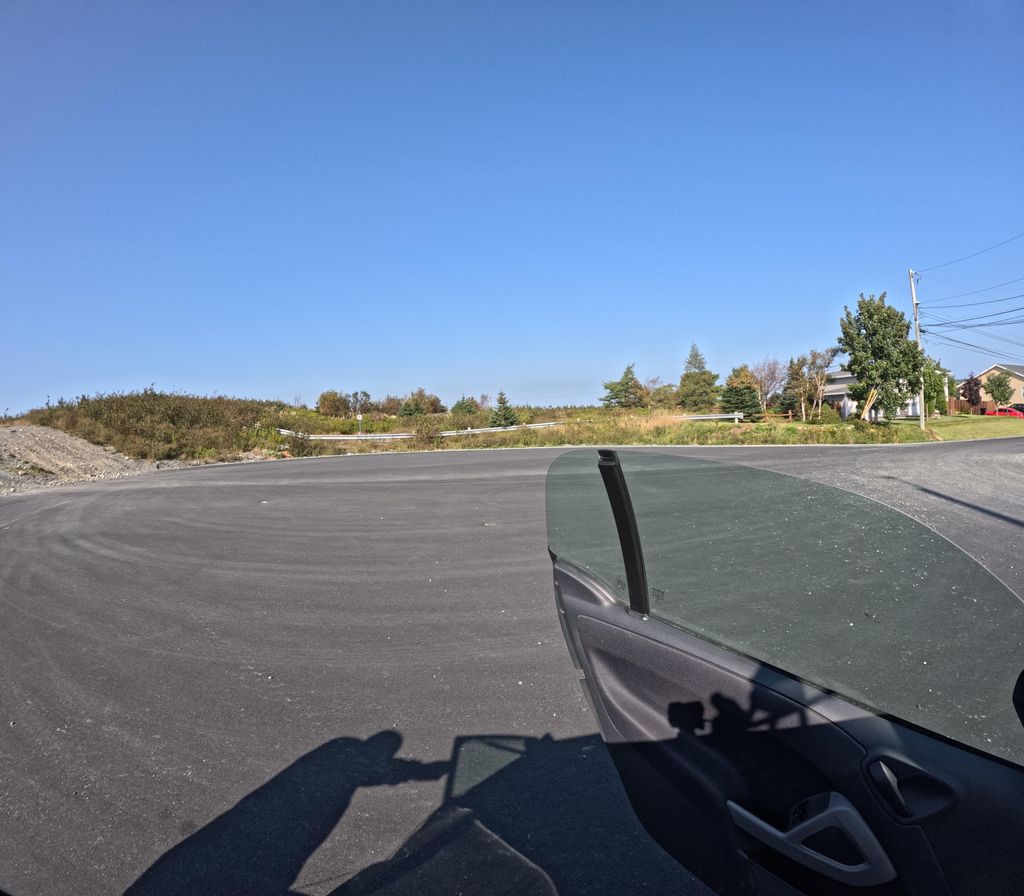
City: st_johns